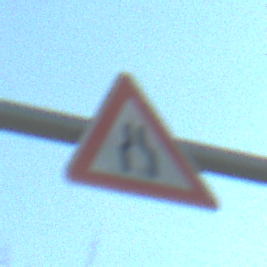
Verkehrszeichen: VerengteFahrbahn
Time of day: MorningAfternoon
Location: Outdoor (Suburban)
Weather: Clear
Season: NotSpecified
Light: Natural